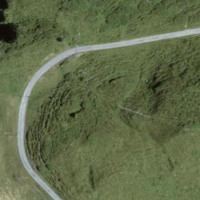
EUNIS habitat code: 24
Species observed at this site:
Ajuga pyramidalis